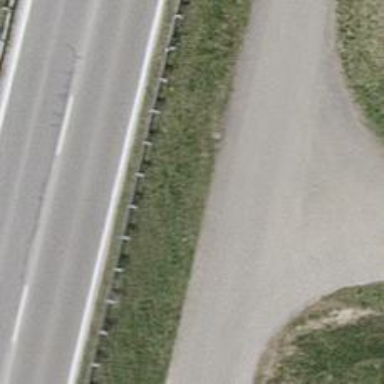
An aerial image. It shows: Set of steps on the road.